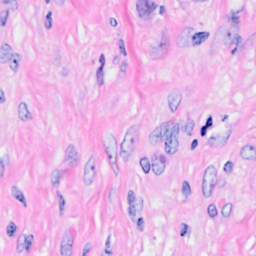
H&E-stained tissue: Breast